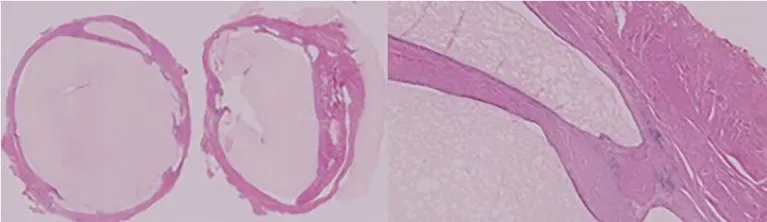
Left: EDCs; right: details of each layer.
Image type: pathology (h&e)